Field crop: maize
Growth stage: 2
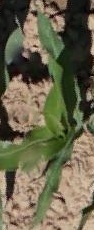
Species: maize